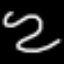
Label: squiggle